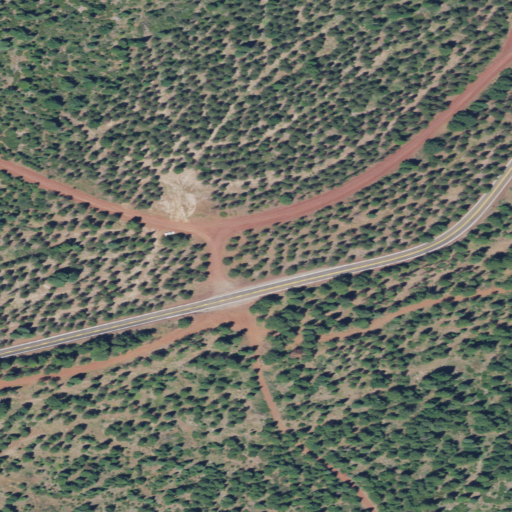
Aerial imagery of gap in Oregon named Hayden Mountain Summit containing evergreen forest, open development, and grassland